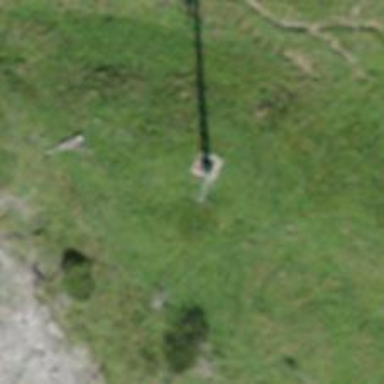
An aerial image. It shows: Pylon for aerialway.